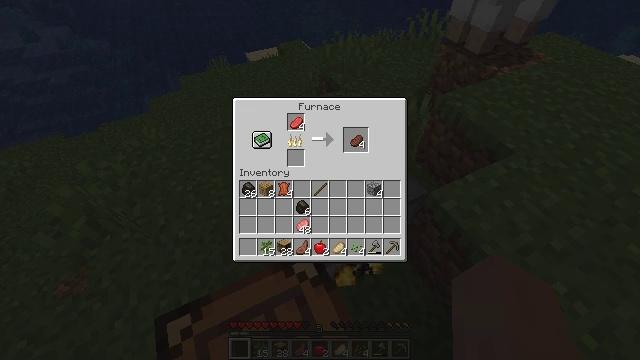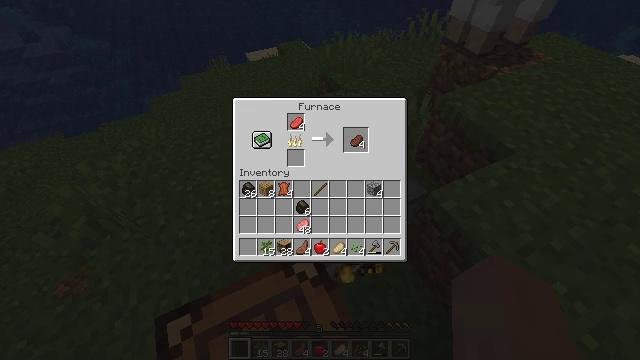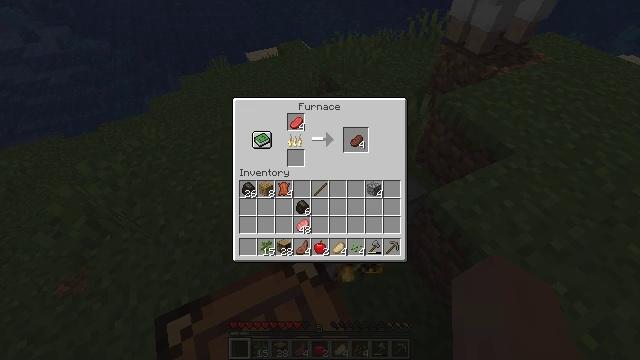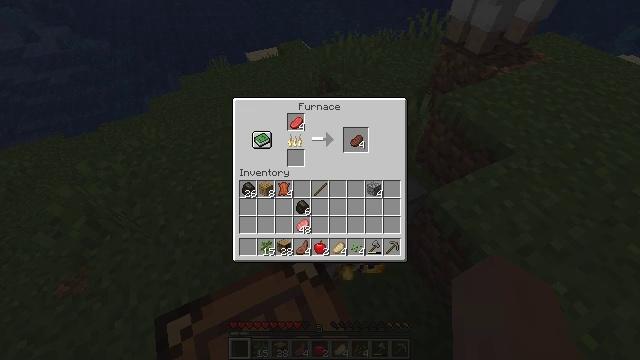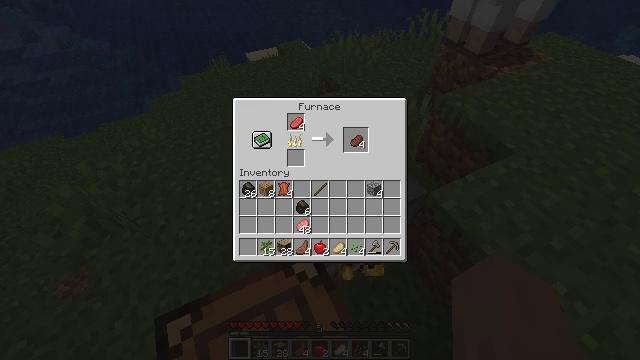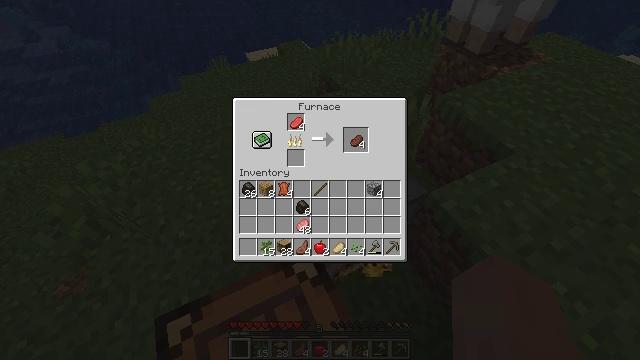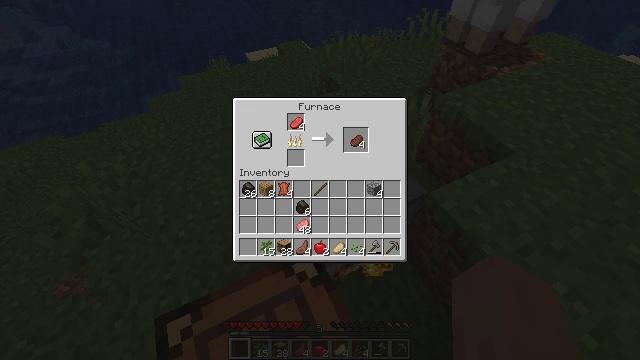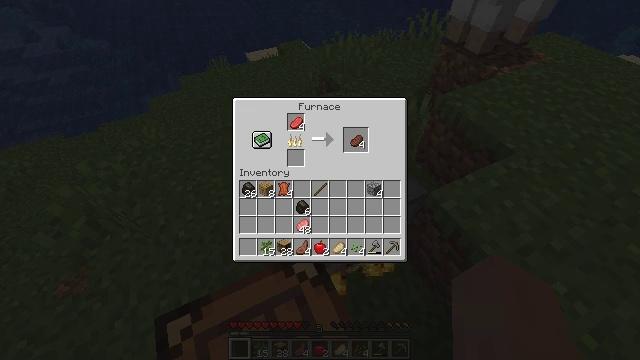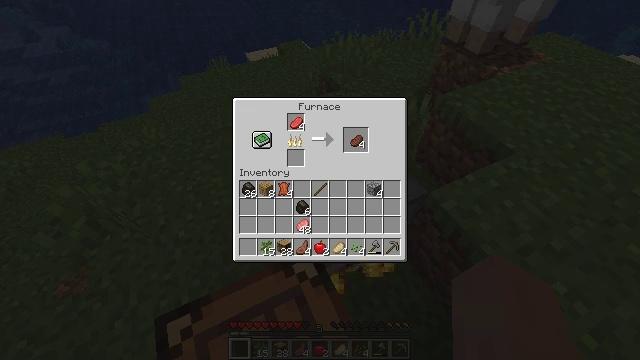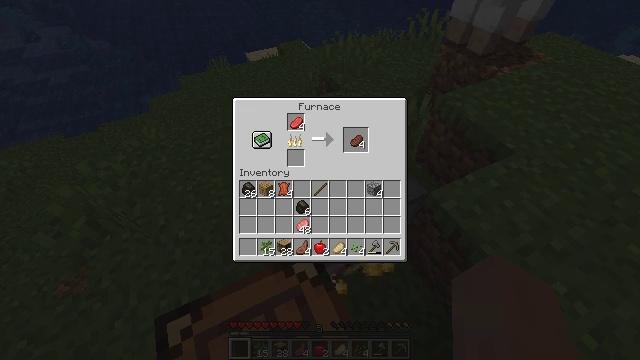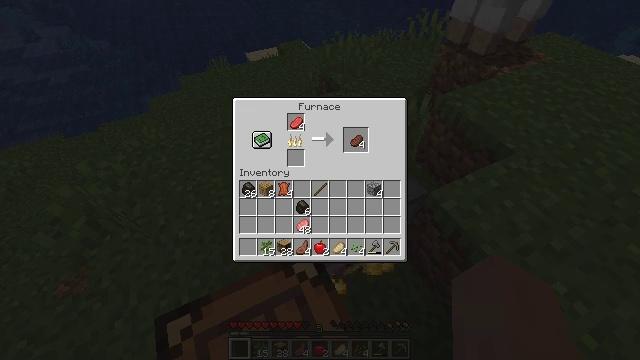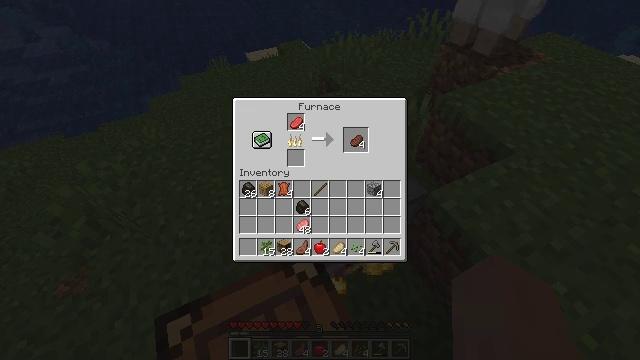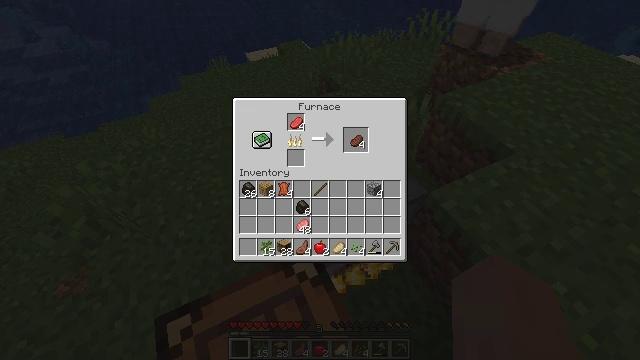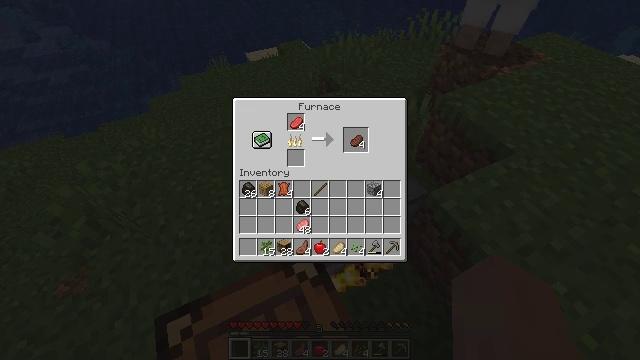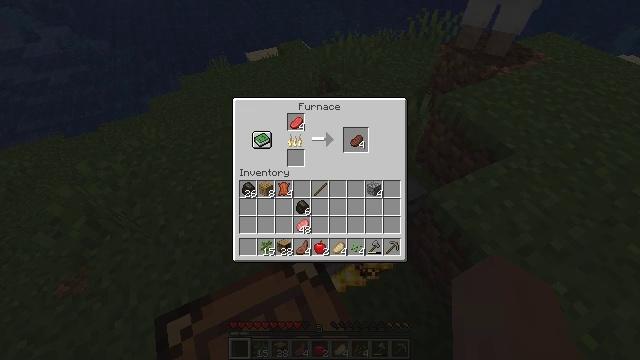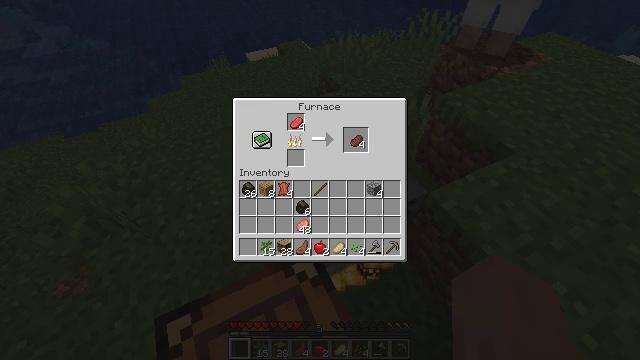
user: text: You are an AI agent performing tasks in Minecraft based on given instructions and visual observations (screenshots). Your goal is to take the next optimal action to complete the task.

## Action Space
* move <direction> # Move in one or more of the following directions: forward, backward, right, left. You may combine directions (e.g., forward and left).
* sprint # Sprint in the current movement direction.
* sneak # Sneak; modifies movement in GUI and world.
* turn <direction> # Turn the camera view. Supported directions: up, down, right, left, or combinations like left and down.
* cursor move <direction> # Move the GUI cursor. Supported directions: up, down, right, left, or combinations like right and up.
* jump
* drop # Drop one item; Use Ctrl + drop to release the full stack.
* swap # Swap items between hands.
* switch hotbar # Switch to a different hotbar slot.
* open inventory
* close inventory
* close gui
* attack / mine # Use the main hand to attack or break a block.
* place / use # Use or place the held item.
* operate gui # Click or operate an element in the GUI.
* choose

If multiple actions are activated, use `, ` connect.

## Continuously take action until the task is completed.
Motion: motion action
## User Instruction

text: Heat raw beef in the furnace to cook it.
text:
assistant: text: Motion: no_op
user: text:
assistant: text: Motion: no_op
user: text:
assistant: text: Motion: no_op
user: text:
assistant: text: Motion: no_op
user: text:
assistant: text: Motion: no_op
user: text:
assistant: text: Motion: no_op
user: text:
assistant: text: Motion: no_op
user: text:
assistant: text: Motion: no_op
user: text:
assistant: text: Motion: no_op
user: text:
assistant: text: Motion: no_op
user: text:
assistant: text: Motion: no_op
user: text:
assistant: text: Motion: no_op
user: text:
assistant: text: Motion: no_op
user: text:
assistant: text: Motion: no_op
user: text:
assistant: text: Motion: no_op
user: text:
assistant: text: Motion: no_op
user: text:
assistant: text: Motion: no_op
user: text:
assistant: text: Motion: no_op
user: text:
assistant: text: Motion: no_op
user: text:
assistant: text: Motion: no_op
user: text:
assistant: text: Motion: no_op
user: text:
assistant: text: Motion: no_op
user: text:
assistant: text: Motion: no_op
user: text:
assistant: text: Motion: no_op
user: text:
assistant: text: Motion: no_op
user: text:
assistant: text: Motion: no_op
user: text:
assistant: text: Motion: no_op
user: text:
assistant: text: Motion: no_op
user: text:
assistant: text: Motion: no_op
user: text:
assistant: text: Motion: no_op